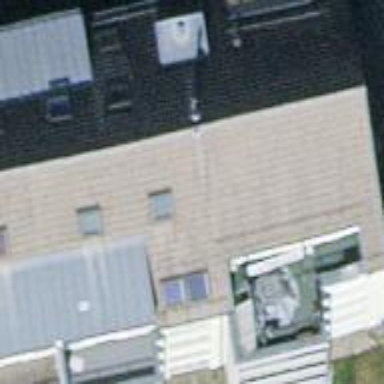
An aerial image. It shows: Gabled roof on building that houses apartments.